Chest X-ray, PA view. Patient: 30 years old, sex M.
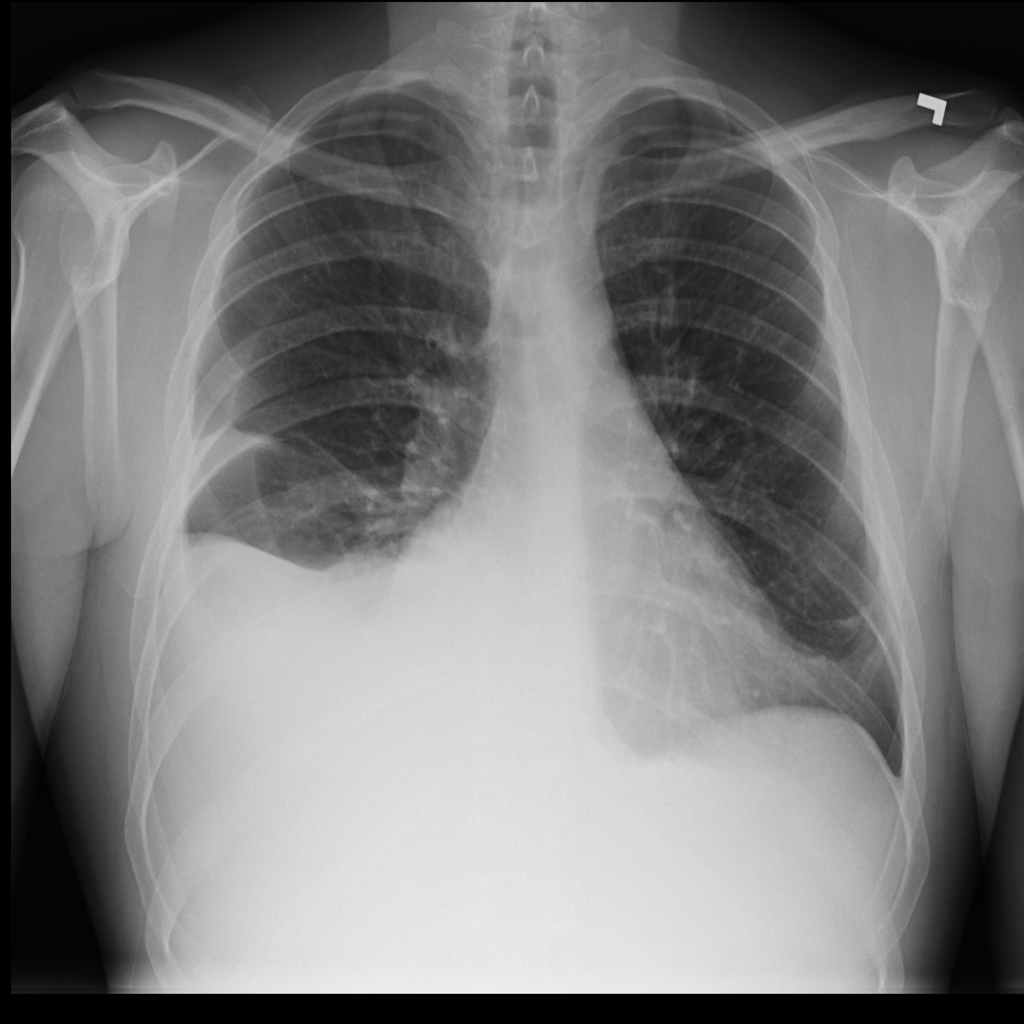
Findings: Effusion